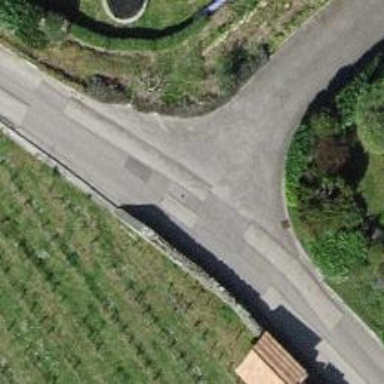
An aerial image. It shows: Residential road with asphalt surface and no sidewalk.